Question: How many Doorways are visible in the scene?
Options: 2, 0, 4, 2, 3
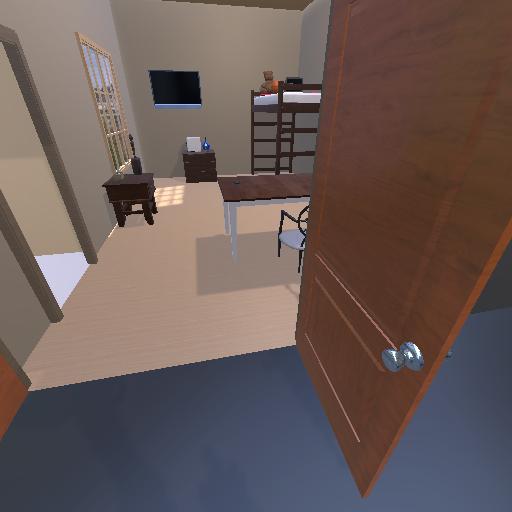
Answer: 2